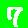
Digit: 7